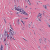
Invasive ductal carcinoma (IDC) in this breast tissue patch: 1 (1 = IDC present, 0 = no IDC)